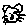
Label: cat